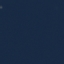
Label: SeaLake